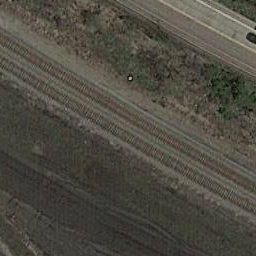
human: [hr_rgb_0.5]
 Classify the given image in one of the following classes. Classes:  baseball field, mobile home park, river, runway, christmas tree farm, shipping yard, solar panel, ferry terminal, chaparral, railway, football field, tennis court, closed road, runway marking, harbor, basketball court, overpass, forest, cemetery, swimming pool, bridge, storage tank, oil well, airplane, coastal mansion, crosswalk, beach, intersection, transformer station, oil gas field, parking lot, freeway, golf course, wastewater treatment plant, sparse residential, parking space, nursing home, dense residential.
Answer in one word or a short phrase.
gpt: railway